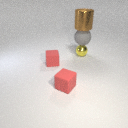
small yellow metal sphere below large gray rubber sphere